Field crop: maize
Growth stage: 1
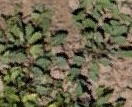
Species: convolvulus